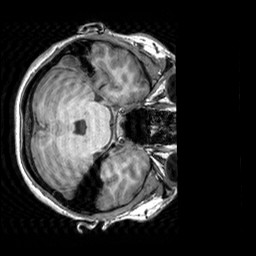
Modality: T1w
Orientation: axial
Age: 26
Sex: female
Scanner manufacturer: siemens
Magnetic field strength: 3 T
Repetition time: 2.3 s
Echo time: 0.00303 s